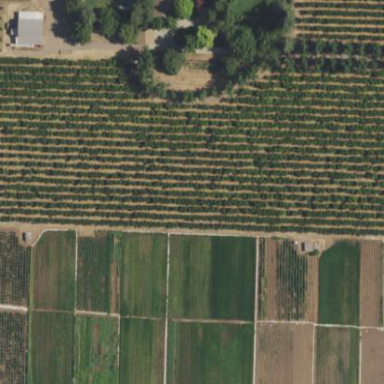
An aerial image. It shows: Orchard filled with almond trees.